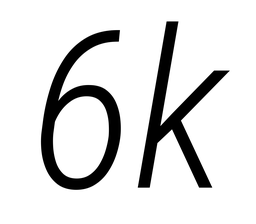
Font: Roboto-Italic_Condensed_Light_Italic